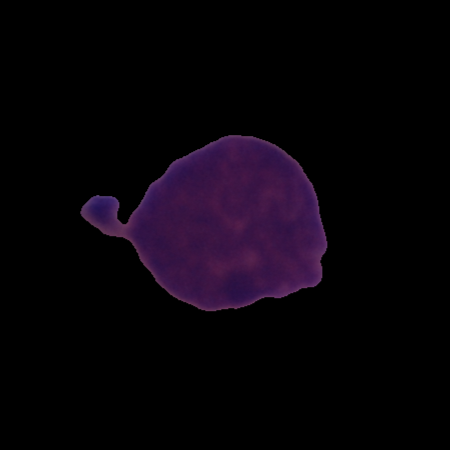
Label: cancer